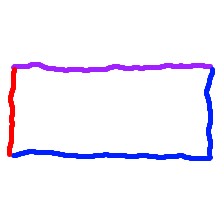
Shape: rectangle